Question: I am trying to print ascii values in label on one of the iPhone Application i am working on.I want the output to be something like this.How do i do it?
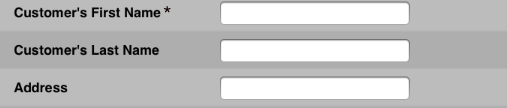
Answer: '''
myLabel.text = @"Cutomer's First Name*";
'''
---
Edited for making different color text you can use <URL>.
Below is the code
'''
TTTAttributedLabel *label = [[TTTAttributedLabel alloc] initWithFrame:CGRectMake(20, 20, 200, 200)];
NSString* text = @"Cutomer's First Name*";
[label setText:text afterInheritingLabelAttributesAndConfiguringWithBlock:^(NSMutableAttributedString *mutableAttributedString){
//NSMutableAttributedString *mutableAttributedString;
NSRange whiteRange = [text rangeOfString:@"*"];
if (whiteRange.location != NSNotFound) {
[mutableAttributedString addAttribute:(NSString *)kCTForegroundColorAttributeName value:(id)[UIColor redColor].CGColor range:whiteRange];
}
return mutableAttributedString;
}];
label.font = [UIFont fontWithName: @"Helvetica Neue" size: 10];
'''